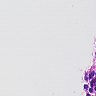
Metastatic tissue present: no